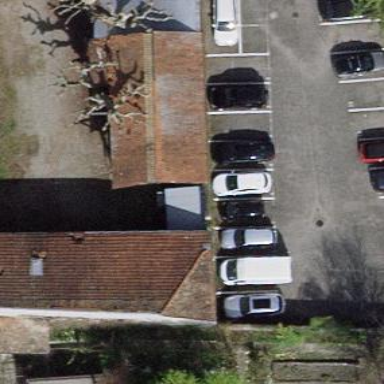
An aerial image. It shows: View of roof of building.